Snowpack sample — Snodgrass Mountain, Crested Butte, Colorado (2/4/25, 12:06 PM MST)
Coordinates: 38.923, -106.968
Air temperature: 35 °F
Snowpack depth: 80 cm
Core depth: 60 cm
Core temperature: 32 °F
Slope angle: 14°, slope face: 78°
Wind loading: low
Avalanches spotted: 0
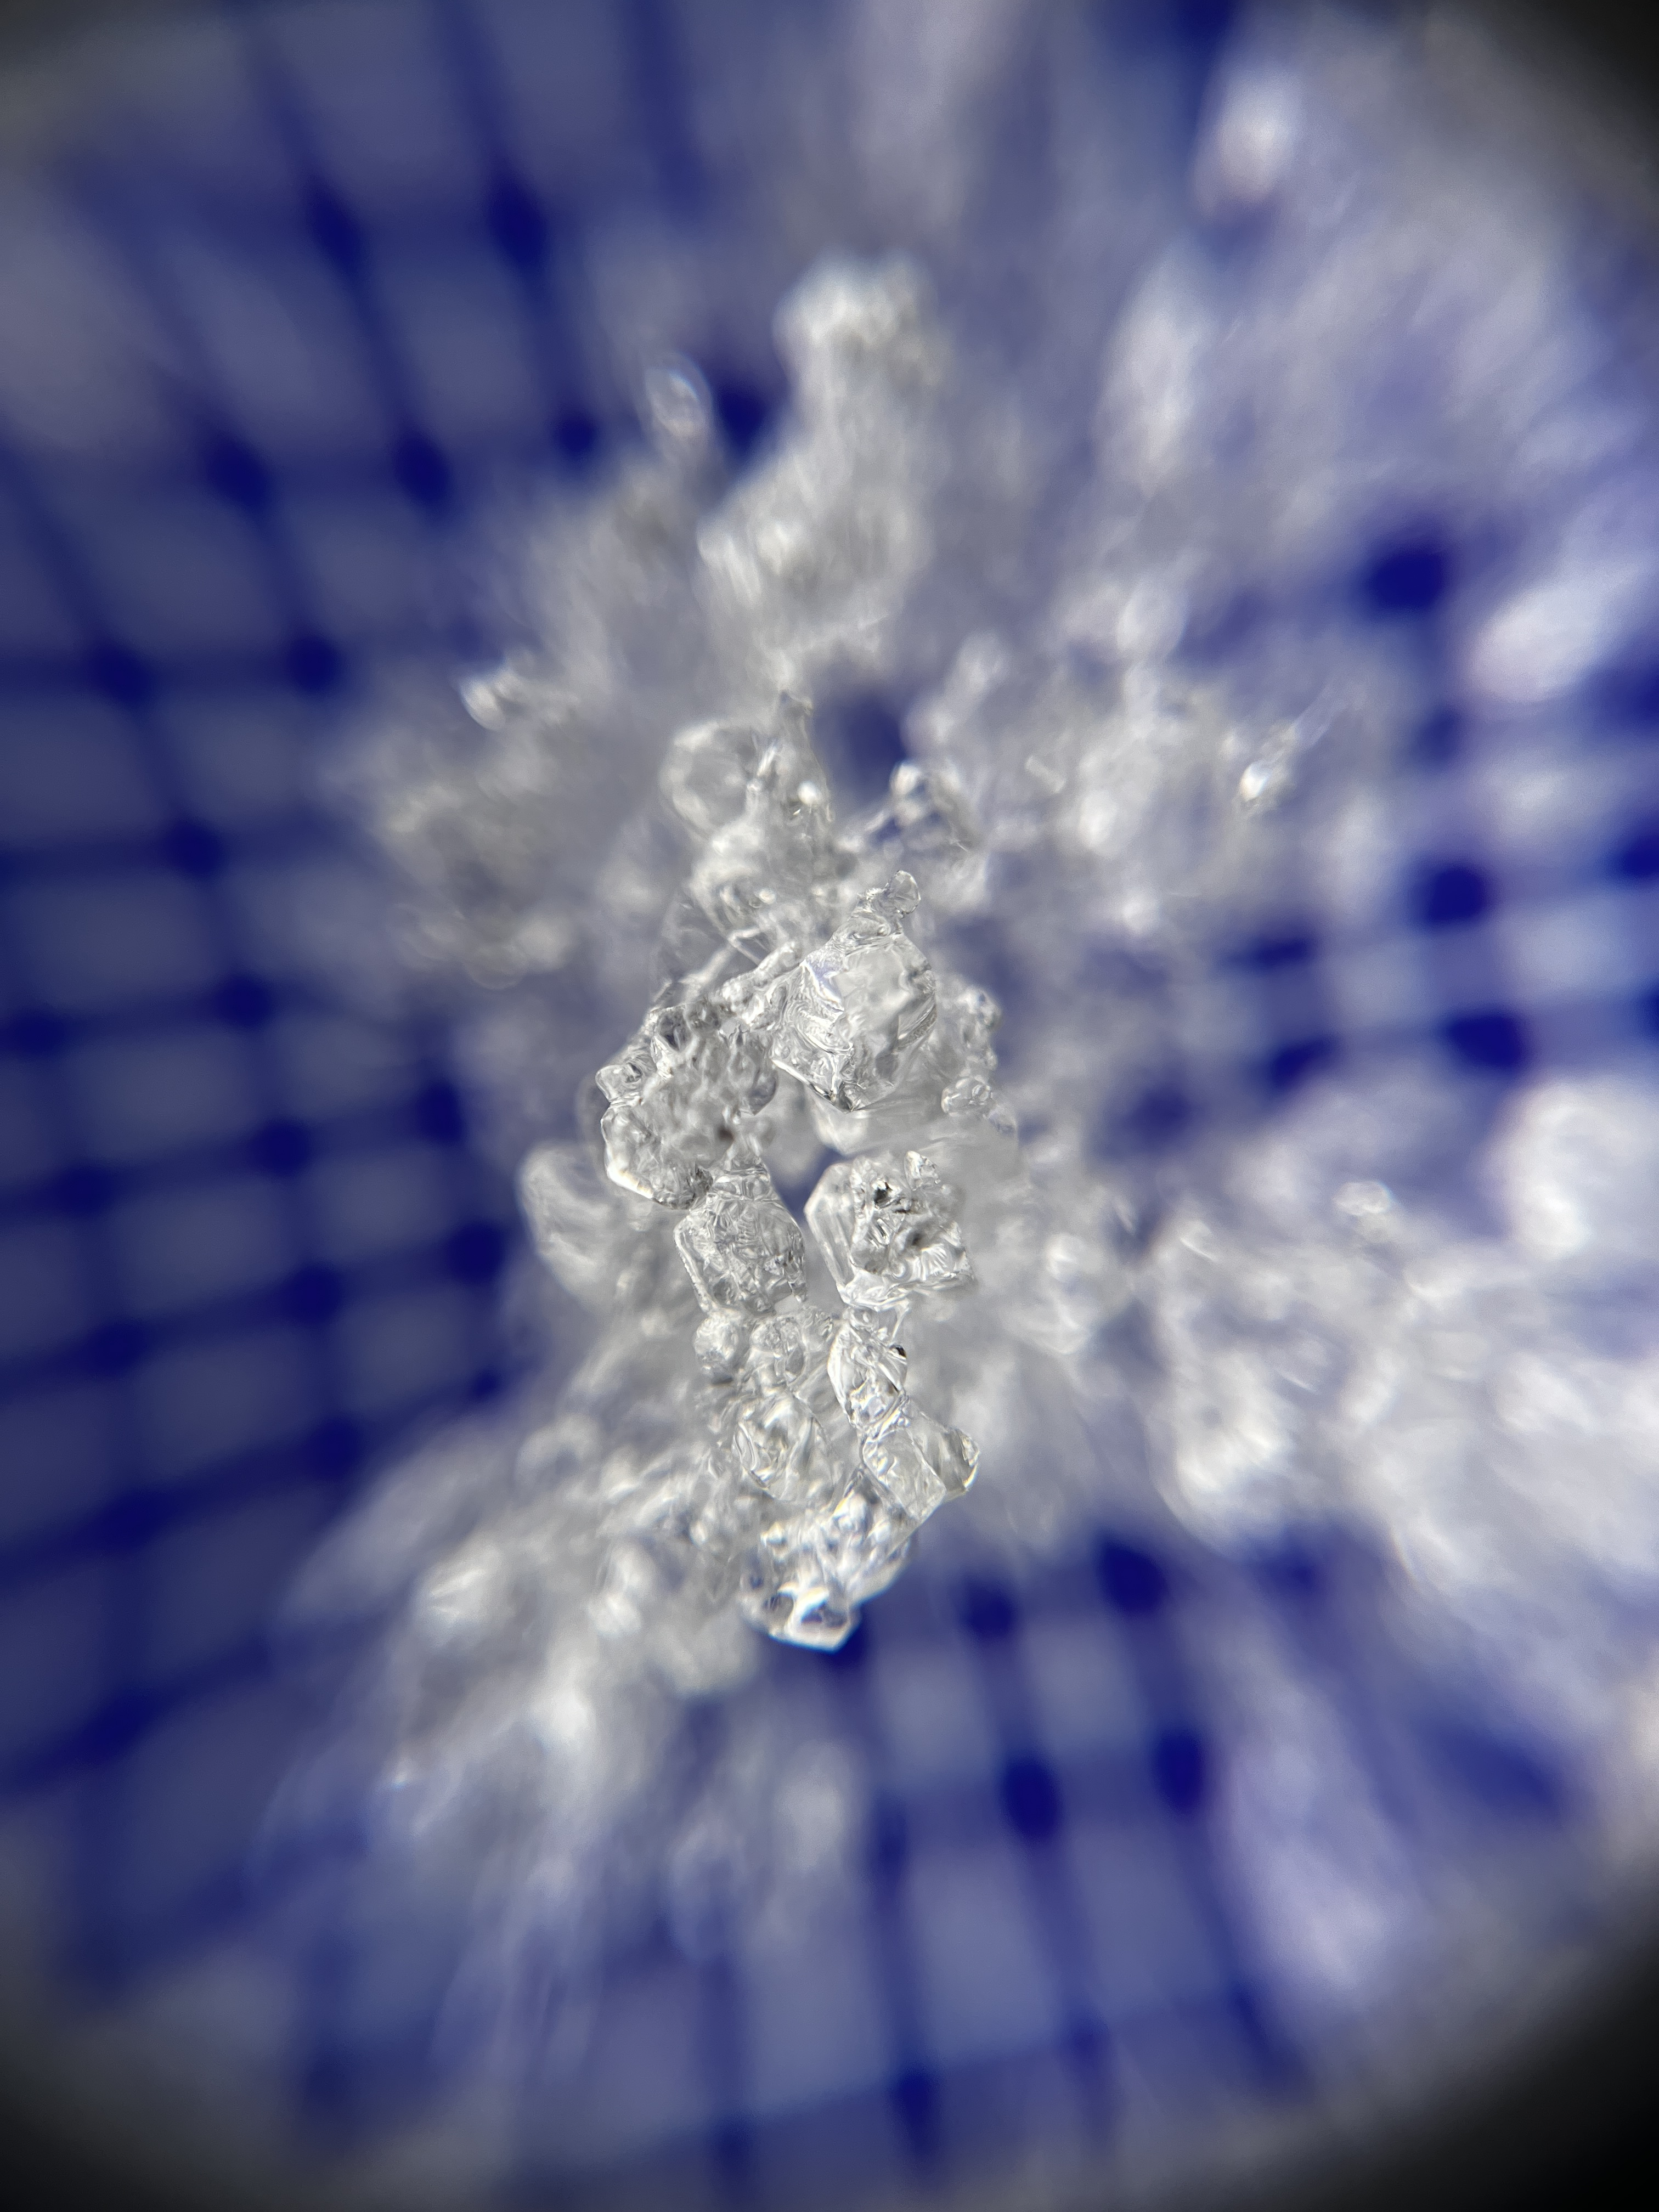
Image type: magnified_profile
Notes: No avalanches nearby, unusually warm weather for the last month reported by residents, Collected 25 yards from treeline